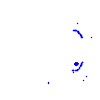
Particle: kaon